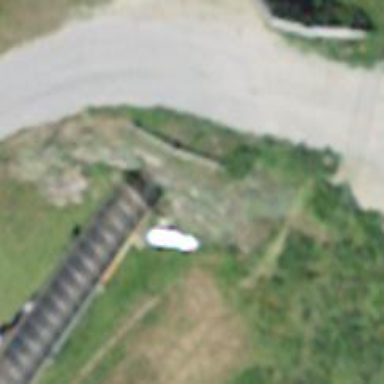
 with summer toboggan attraction nearby on the leisure land."